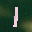
Label: 1